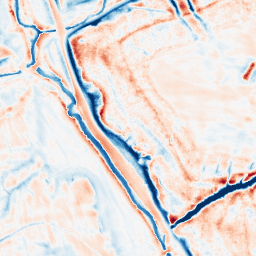
Category: edge_preserving
Decomposition family: bilateral
Decomposition parameters: d: 21
sigma_color: 100
sigma_space: 25
Upsampling method: regularized
Upsampling parameters: scale: 4
lambda_reg: 0.001
Upsampling scale: 4